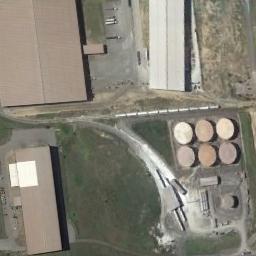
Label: storage_tank